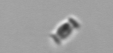
Label: Bacillariophyceae_morphotype1